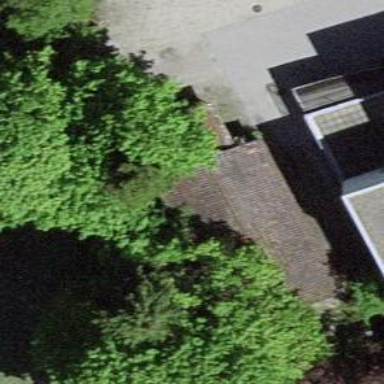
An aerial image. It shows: Garage.